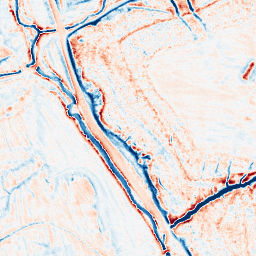
Category: edge_preserving
Decomposition family: anisotropic_diffusion
Decomposition parameters: iterations: 20
kappa: 50
gamma: 0.2
Upsampling method: sinc_blackman
Upsampling parameters: scale: 4
kernel_size: 16
Upsampling scale: 4